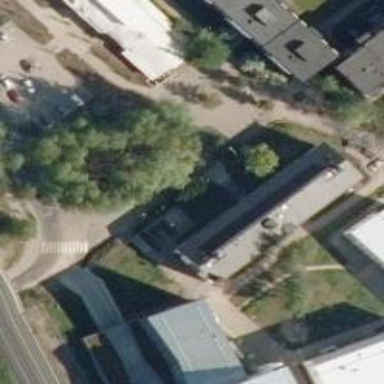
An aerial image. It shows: Gabled roof metal apartment building with white exterior.